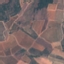
Land use / land cover class: PermanentCrop